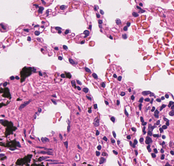
Tumor epithelial tissue: no
Tumor-associated stroma tissue: no
Normal tissue: yes